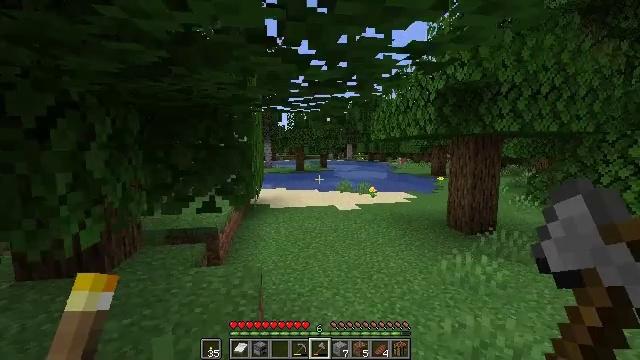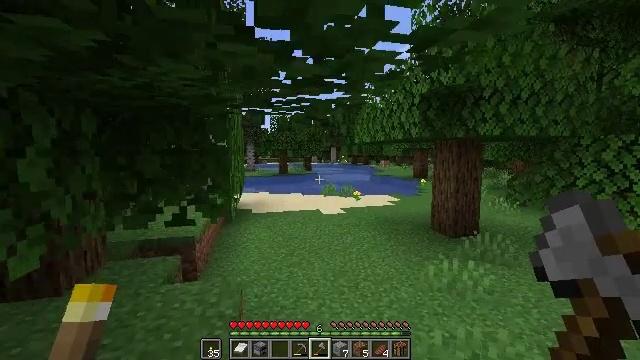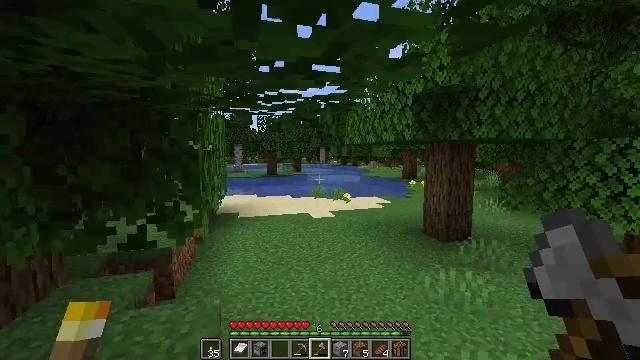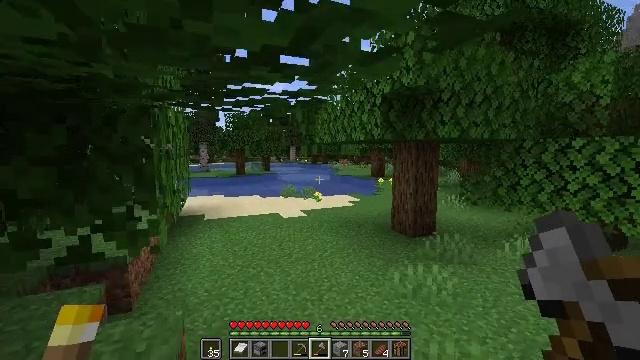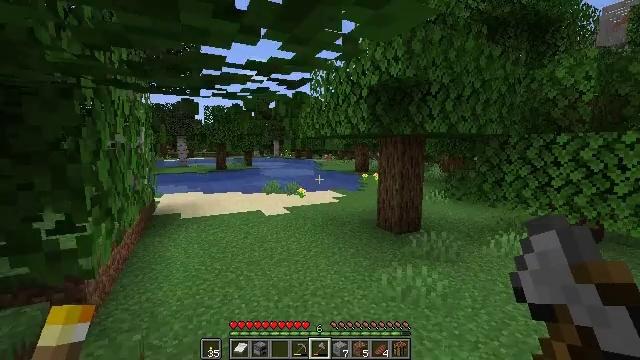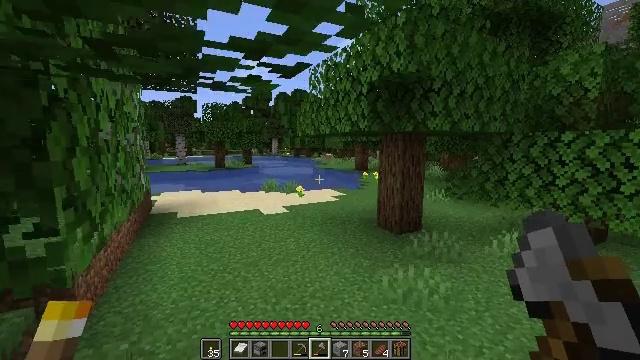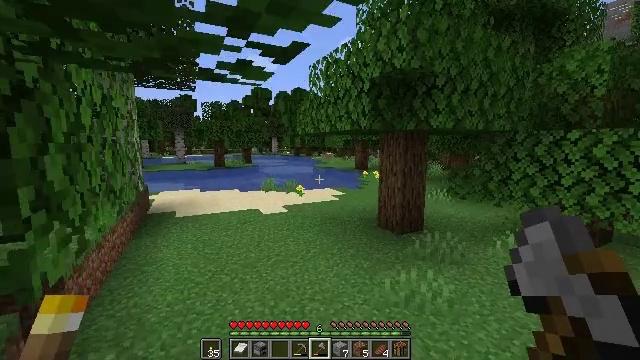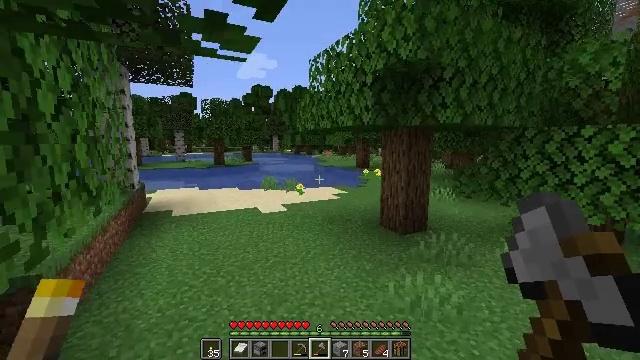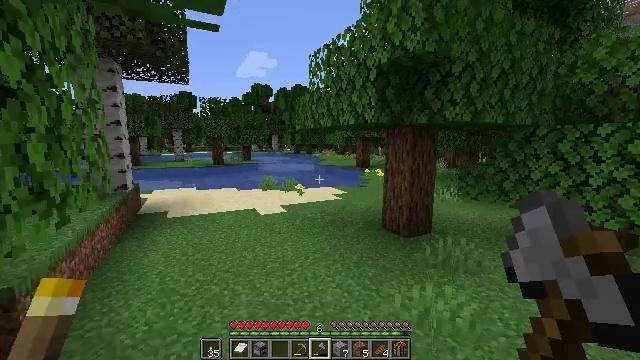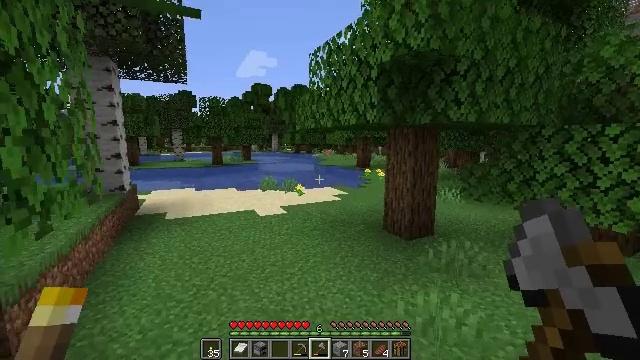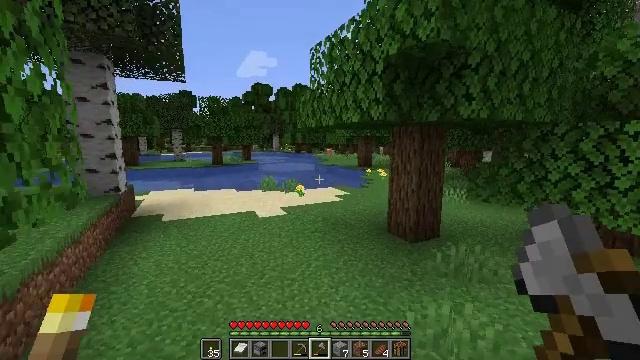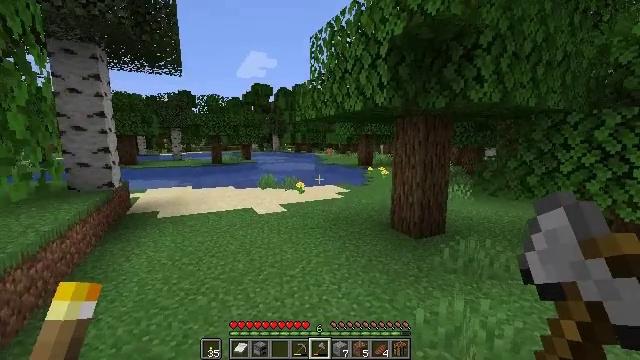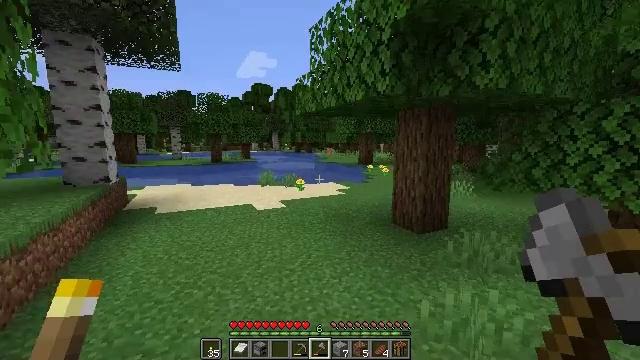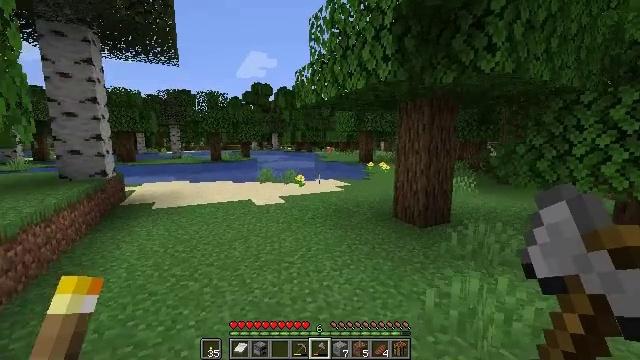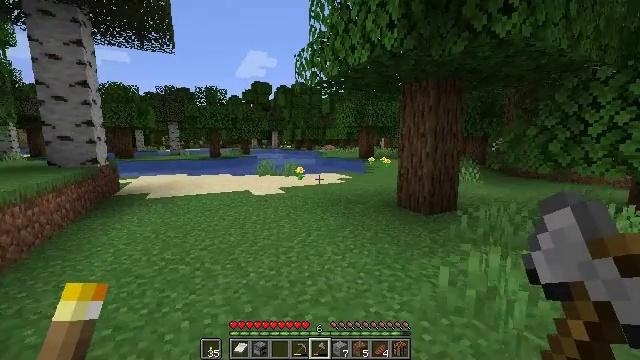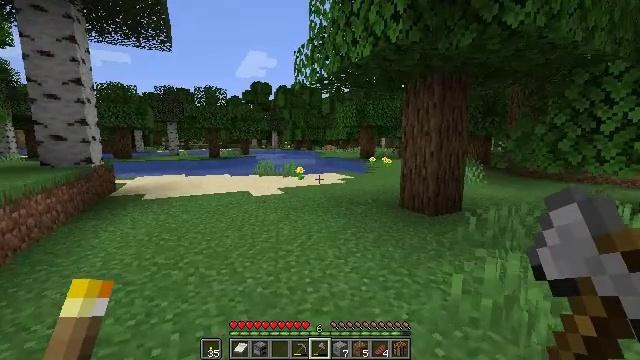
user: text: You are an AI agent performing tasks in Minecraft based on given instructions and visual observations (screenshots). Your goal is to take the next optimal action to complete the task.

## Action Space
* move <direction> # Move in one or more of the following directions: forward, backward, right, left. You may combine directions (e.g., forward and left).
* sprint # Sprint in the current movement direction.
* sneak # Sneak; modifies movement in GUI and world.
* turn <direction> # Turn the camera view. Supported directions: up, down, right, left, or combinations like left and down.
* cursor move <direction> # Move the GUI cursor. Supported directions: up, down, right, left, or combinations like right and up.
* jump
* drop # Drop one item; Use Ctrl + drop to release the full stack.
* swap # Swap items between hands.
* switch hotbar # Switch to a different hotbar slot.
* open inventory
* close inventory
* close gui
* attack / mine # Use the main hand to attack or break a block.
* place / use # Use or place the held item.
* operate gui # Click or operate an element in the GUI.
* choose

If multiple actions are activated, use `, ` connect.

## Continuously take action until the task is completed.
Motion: motion action
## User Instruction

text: Collect the bee nest for honey.
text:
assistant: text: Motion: move forward, turn right
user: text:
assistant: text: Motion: move forward, turn right
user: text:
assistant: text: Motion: move forward, turn right
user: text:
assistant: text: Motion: move forward, turn right and down
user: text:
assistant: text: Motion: move forward
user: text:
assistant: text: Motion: move forward
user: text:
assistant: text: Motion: move forward
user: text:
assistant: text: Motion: move forward
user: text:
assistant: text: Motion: move forward
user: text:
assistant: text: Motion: move forward
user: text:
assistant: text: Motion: move forward
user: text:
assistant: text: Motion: move forward
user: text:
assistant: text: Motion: move forward
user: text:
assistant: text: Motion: move forward
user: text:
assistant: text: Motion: move forward
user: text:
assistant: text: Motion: move forward
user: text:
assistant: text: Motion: move forward
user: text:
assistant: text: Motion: move forward
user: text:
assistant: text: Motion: move forward
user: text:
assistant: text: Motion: move forward
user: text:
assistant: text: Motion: move forward
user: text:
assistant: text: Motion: move forward
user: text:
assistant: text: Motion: move forward
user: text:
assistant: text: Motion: move forward
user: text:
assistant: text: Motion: move forward
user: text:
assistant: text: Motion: move forward
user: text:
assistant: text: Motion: move forward
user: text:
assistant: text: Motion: move forward, turn left
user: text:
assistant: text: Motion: move forward, turn left
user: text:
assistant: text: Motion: move forward, turn left and down